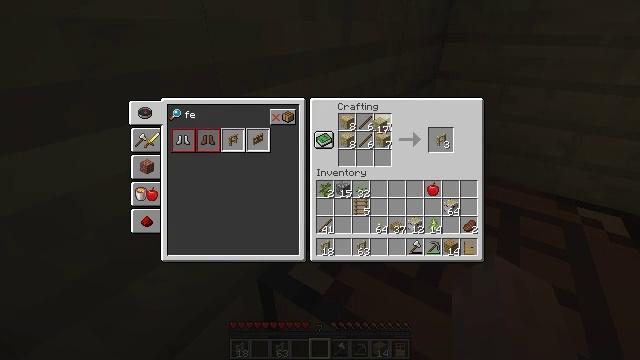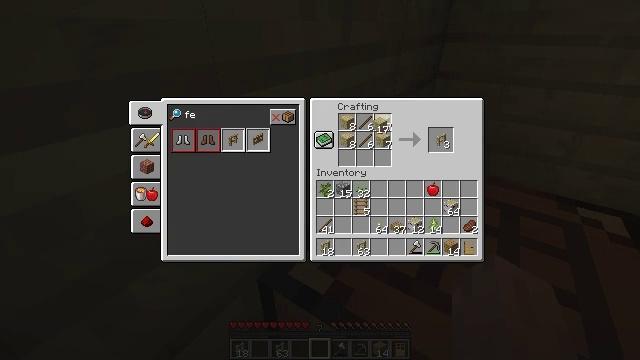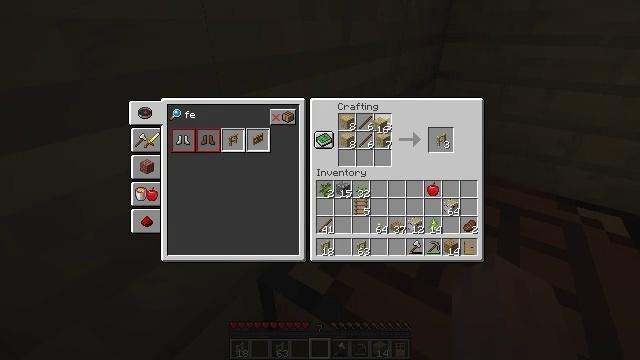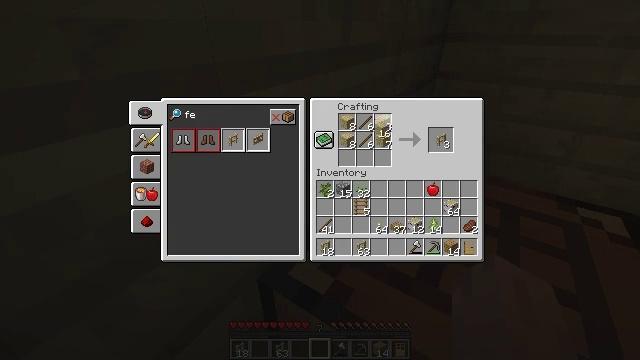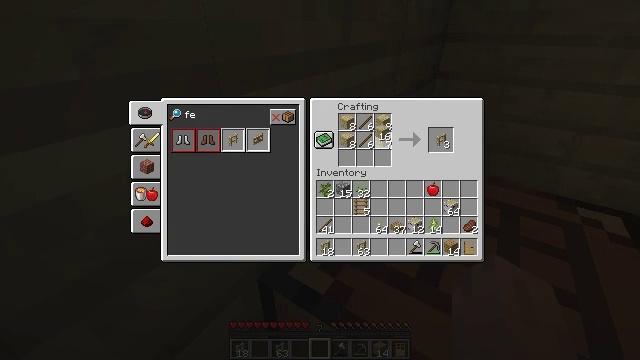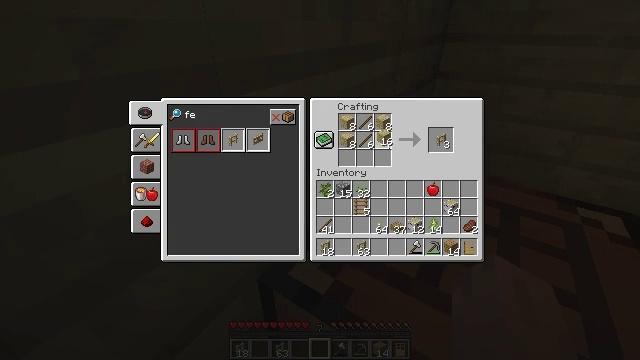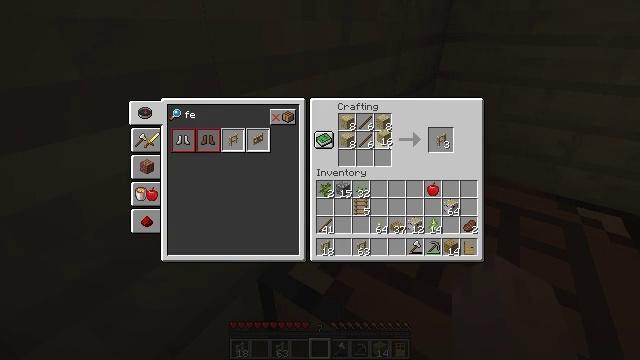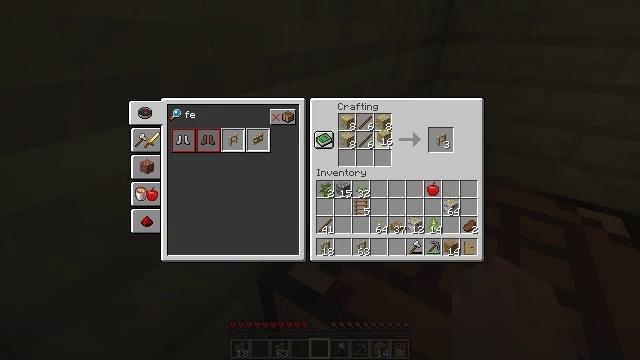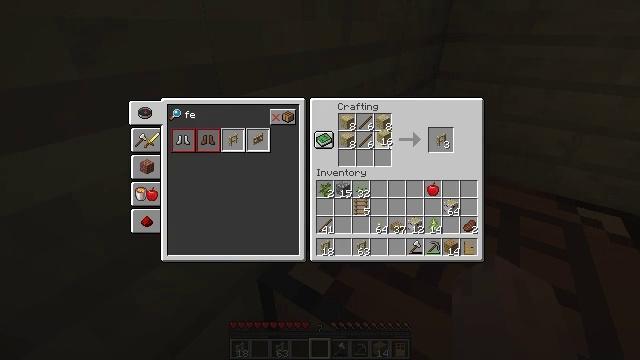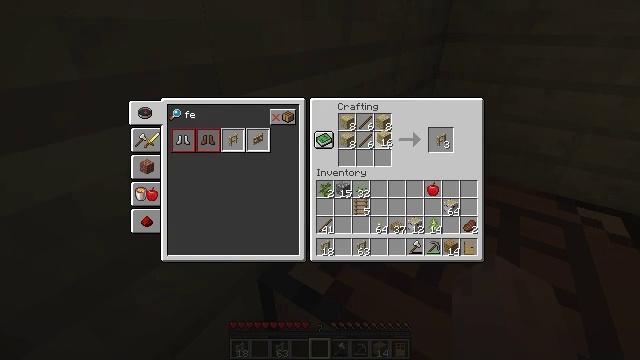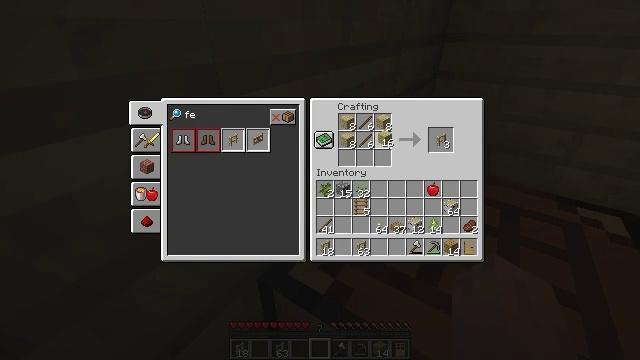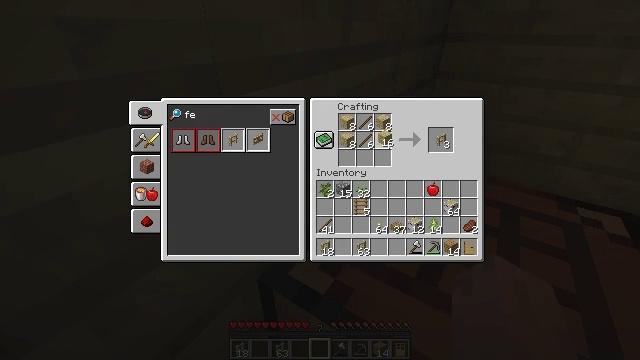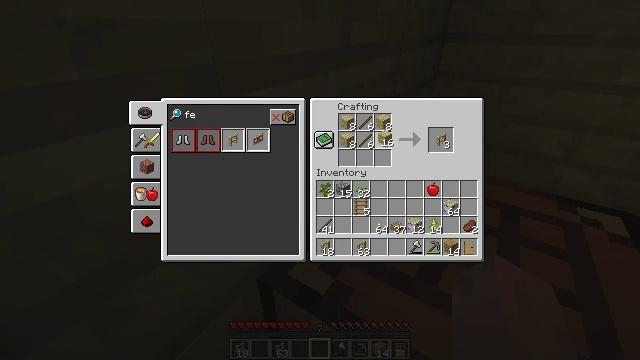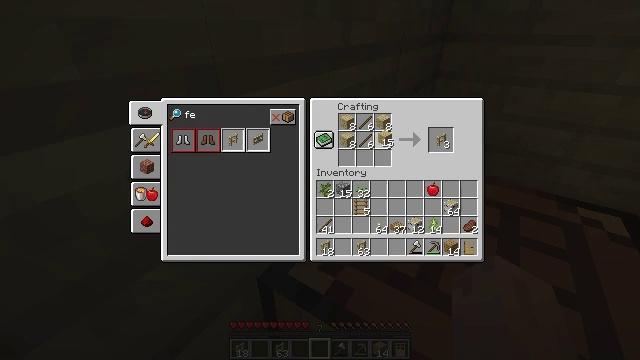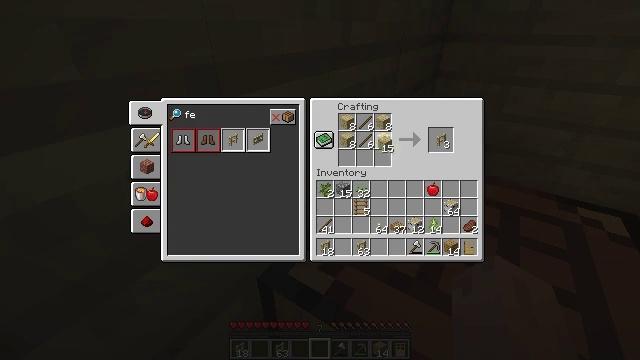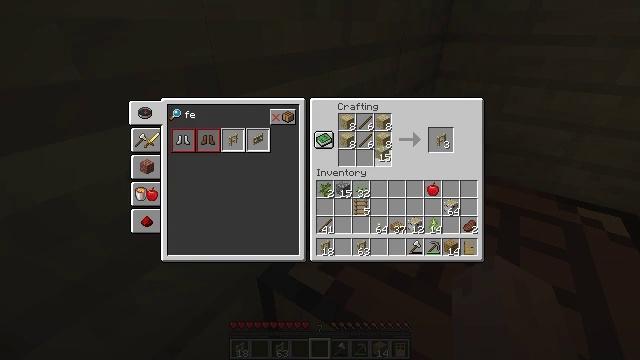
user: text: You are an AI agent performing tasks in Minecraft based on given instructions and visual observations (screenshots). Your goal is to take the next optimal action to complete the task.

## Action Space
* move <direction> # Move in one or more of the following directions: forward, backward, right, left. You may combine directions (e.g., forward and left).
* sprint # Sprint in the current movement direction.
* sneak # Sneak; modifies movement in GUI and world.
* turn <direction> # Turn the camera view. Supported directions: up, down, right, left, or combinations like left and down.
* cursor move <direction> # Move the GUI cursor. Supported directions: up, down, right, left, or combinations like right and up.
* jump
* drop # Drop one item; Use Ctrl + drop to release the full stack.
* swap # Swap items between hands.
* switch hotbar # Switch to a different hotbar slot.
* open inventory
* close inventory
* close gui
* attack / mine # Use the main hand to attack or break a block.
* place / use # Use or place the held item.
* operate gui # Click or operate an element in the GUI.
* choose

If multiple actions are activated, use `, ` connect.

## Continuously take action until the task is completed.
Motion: motion action
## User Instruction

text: Use birch planks and sticks to craft a birch fence.
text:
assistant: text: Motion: choose
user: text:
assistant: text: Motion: no_op
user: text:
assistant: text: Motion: no_op
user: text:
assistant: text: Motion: no_op
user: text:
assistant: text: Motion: no_op
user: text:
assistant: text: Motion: no_op
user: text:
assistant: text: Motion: no_op
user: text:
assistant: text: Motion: no_op
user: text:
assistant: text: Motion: no_op
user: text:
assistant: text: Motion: choose
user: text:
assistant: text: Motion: choose
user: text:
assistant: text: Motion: choose
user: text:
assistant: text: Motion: no_op
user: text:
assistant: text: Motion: no_op
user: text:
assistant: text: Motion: cursor move down
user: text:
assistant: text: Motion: cursor move down
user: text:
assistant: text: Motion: cursor move down
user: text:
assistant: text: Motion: no_op
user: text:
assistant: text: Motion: no_op
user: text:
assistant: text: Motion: cursor move down
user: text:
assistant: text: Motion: cursor move down
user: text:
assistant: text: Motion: cursor move down
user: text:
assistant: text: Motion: cursor move down
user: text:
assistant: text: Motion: no_op
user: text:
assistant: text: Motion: no_op
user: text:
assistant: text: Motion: no_op
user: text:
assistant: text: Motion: no_op
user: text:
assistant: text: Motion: no_op
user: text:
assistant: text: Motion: no_op
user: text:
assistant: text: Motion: no_op